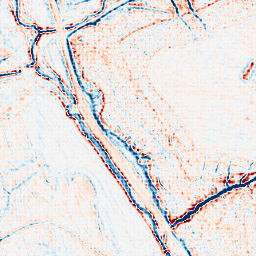
Category: edge_preserving
Decomposition family: bilateral
Decomposition parameters: d: 9
sigma_color: 150
sigma_space: 25
Upsampling method: sinc_hamming
Upsampling parameters: scale: 8
kernel_size: 8
Upsampling scale: 8